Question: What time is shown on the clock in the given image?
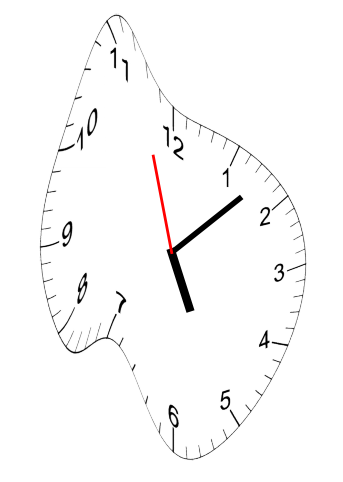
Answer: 05:07:57